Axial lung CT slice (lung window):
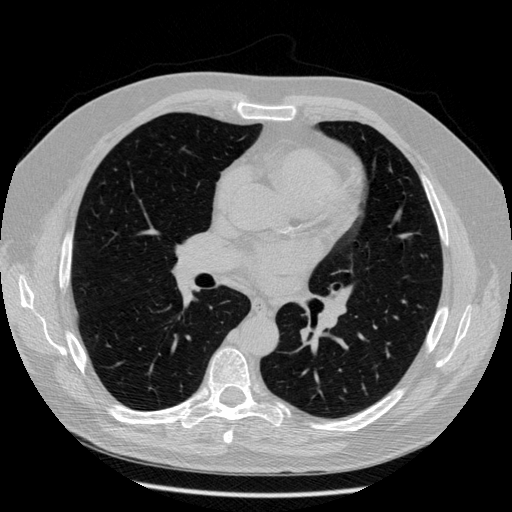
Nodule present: no